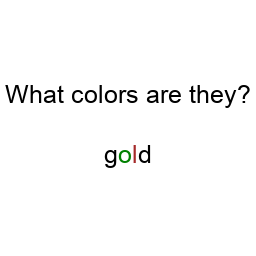
Color: black, green, brown, black
Color name shown: gold
Background color: white
Question text color: black